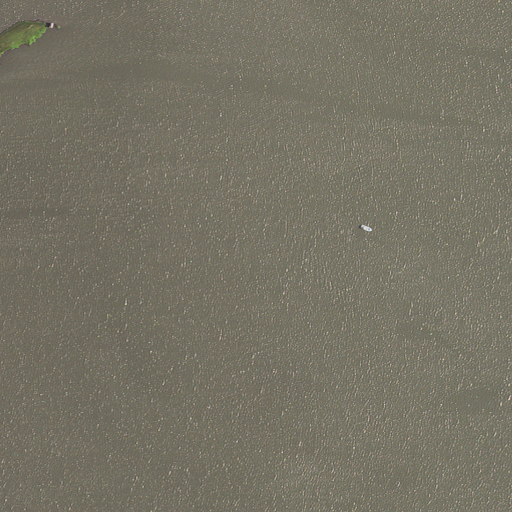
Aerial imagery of island in Maryland named Brady Island containing only open water